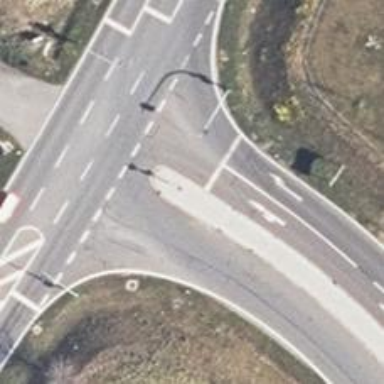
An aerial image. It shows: Road with traffic signals controlling the flow of traffic.